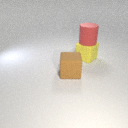
large yellow rubber cube below large red rubber cylinder